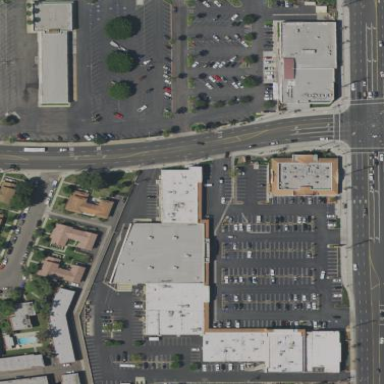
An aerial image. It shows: Retail area.